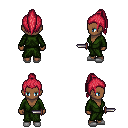
a pixel art fantasy rpg character, female body template, human, dark skin, green robe, red pants, ruby red long topknot hairstyle, white slippers, dagger, four views (front, back, left, right), 2x2 character sprite sheet, small pixel art, hard edges, no anti-aliasing